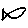
Label: fish